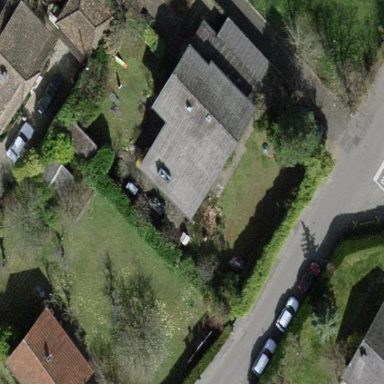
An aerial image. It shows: Garden enclosed by fence.